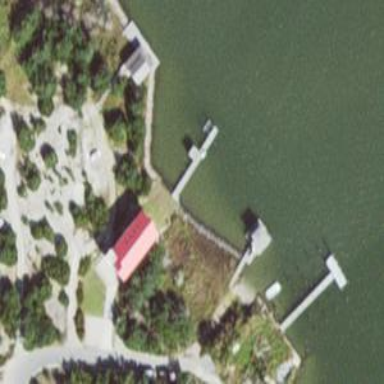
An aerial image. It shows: Man-made pier.